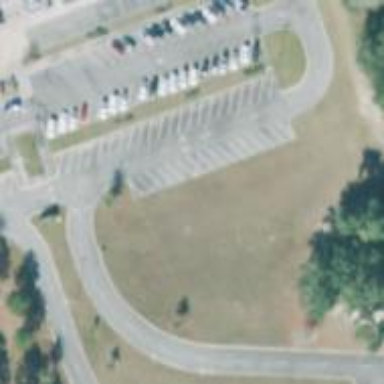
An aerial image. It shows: Parking space is available.